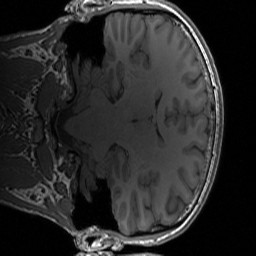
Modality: T1w
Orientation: coronal
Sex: male
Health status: ill
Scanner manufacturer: siemens
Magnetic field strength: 3 T
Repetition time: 1.57 s
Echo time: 0.00275 s